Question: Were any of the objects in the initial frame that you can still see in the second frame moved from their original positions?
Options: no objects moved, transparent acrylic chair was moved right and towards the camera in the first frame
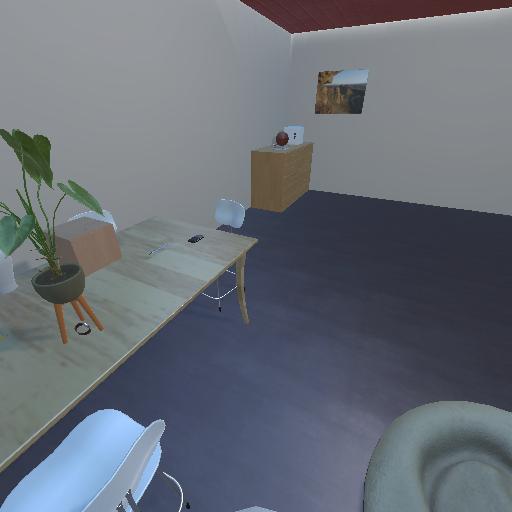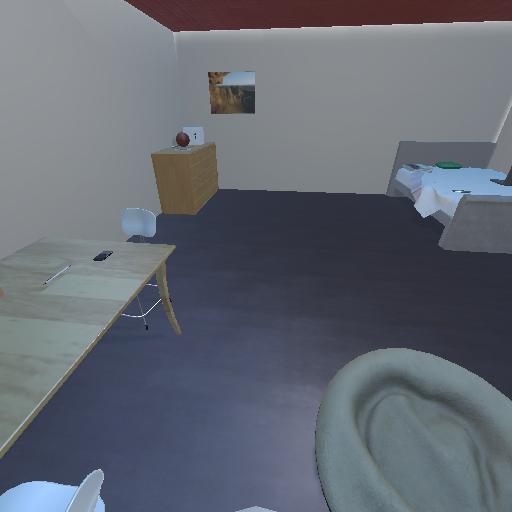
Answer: no objects moved